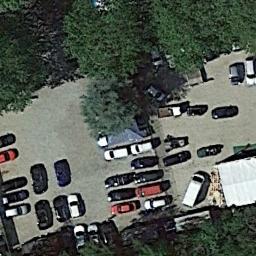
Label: parking_lot